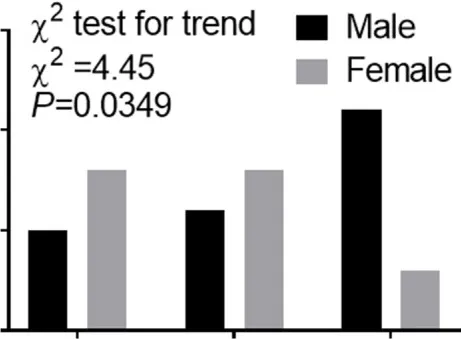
Trend data of clinical classification of severity in a Case series of COVID-19. Numbers of cases of men or women in different clinical classes of severity. Chi-square (chi2) test for trend indicated that males tend to experience more serious cases of COVID-19 than females according to the clinical classification of severity including Mild+Moderate, Severe, and Critical.
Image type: pathology (congo_red)